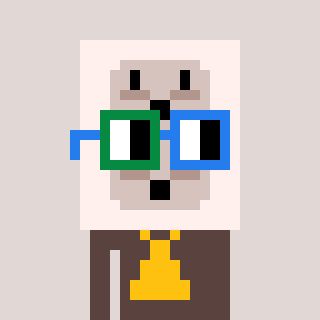
a pixel art character with square green and blue glasses, a outlet-shaped head and a darkbrown-colored body on a warm background